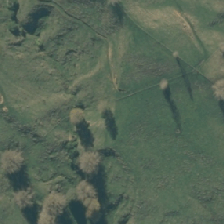
Land cover: broadleaved_indigenous_hardwood